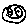
Label: smiley face